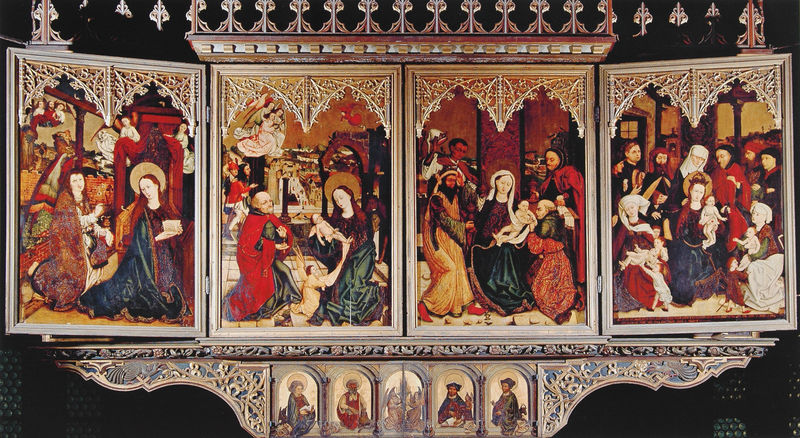
Titel: Hochaltar, erste Wandlung
Künstler: Michael Wolgemut
Standort: Zwickau
Institution: Marienkirche
Schlagwörter: akt, blau, flügel, gemälde, nackt, schatten, weiß, frauen, gelb, grün, menschen, ocker, braun, bunt, holz, licht, männer, orange, schwarz, rot, beige, malerei, bibel, falten, kleidung, trauer, kirche, gold, kind, gotik, engel, bilder, türen, farbe, foto, bögen, vier, vergoldet, knien, hauben, altar, hochaltar, heiligenschein, nimbus, gotisch, christus, jesus, mittelalter, könige, heilige, geöffnet, anbeten, taufe, maria, magdalena, anbetung, biblisch, szenen, tempera, schrein, altarbild, heimsuchung, verkündigung, geburt, krippe, tryptichon, magier, heilige familie, jesuskind, gesprenge, mensa, retabel, schnitzkunst, stifter, heiligenscheine, flügelaltar, gabriel, altarbilder, evangelisten, nimben, muttergottes, im tempel, altarflügel, aufgeklappt, assung, maria verkündigung, marienszenen, verzierungf, heiligen drei könige, fa, mariajjesu